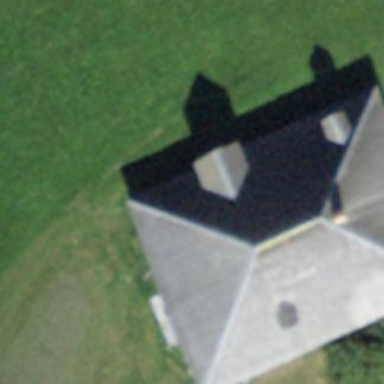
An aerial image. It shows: Farm building.